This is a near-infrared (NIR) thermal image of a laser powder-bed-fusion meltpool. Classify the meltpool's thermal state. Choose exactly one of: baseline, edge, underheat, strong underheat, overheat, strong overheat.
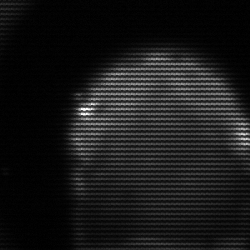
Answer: edge